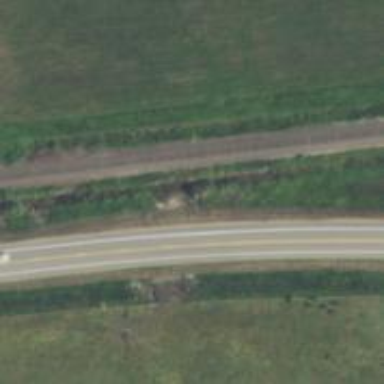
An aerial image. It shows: Asphalt trunk highway.